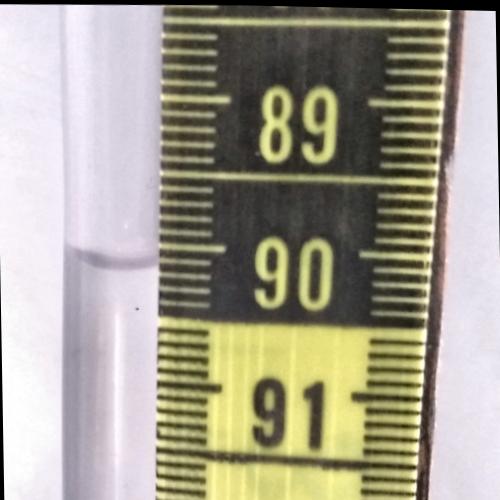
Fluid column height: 90.1 cm